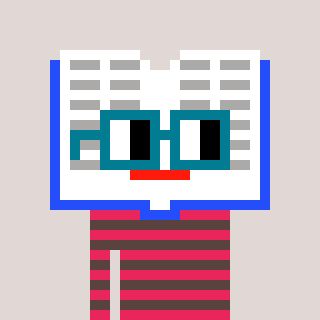
a pixel art character with square dark green glasses, a dictionary-shaped head and a darkbrown-colored body on a warm background